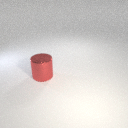
large red metal cylinder